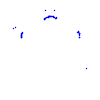
Particle: proton